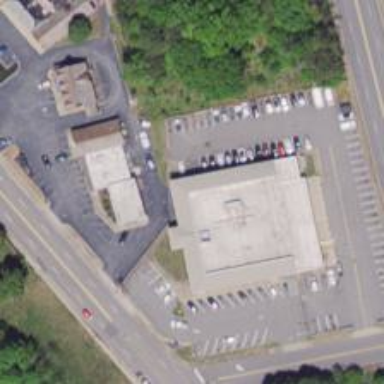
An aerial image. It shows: Post office.